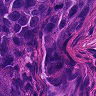
Metastatic tissue present: yes